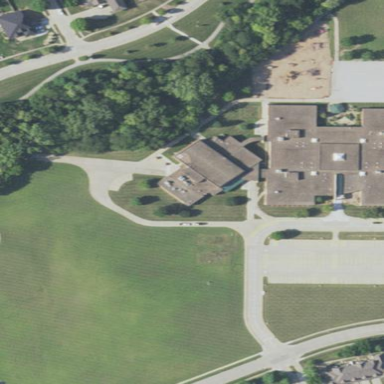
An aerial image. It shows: School.